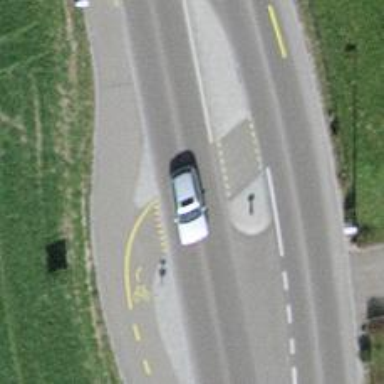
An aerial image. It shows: Asphalt cycleway.